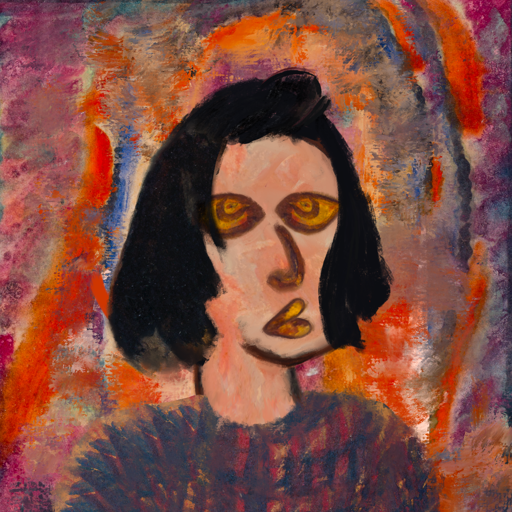
Background: Experience, Head And Neck Side: Roy_Bahadur, Face Side: Comrade, Bust: In_The_Sun, Hair Side: Mosgoul, Head Accessory: Blank, Second Necklace: Blank, Necklace: Blank, Baby: Blank